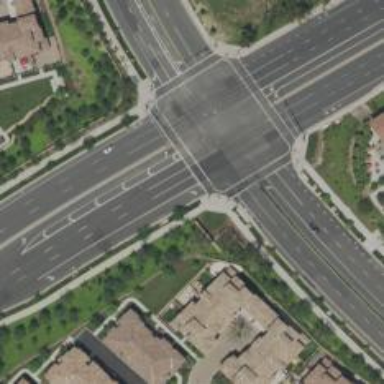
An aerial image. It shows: Marked crossing on the road.